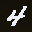
Label: 4